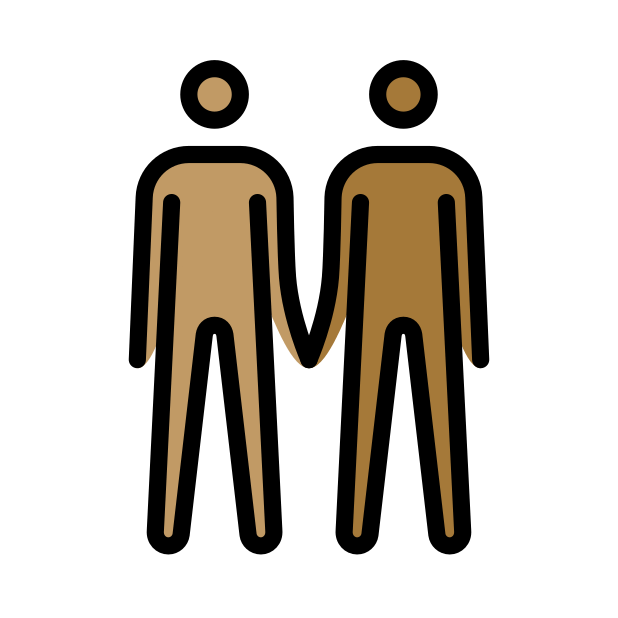
men holding hands: medium skin tone, medium-dark skin tone